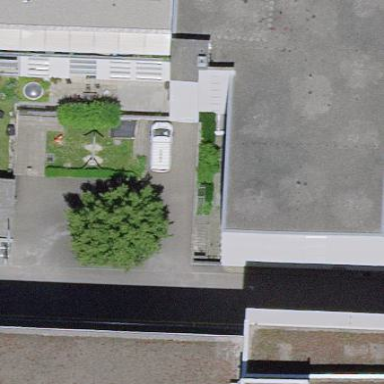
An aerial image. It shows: Public building.